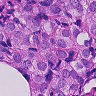
Metastatic tissue present: yes